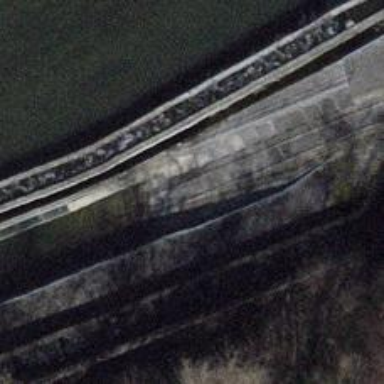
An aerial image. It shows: Slipway on leisure land.